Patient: sex F, age 68
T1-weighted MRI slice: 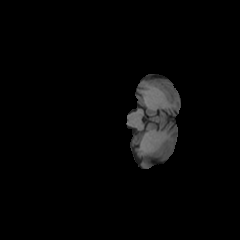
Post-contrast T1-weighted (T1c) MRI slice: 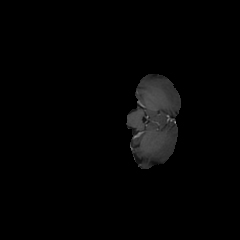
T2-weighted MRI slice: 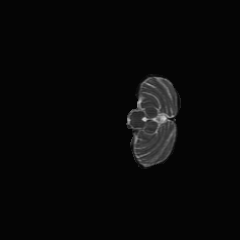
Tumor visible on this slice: no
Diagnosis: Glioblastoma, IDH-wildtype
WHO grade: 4